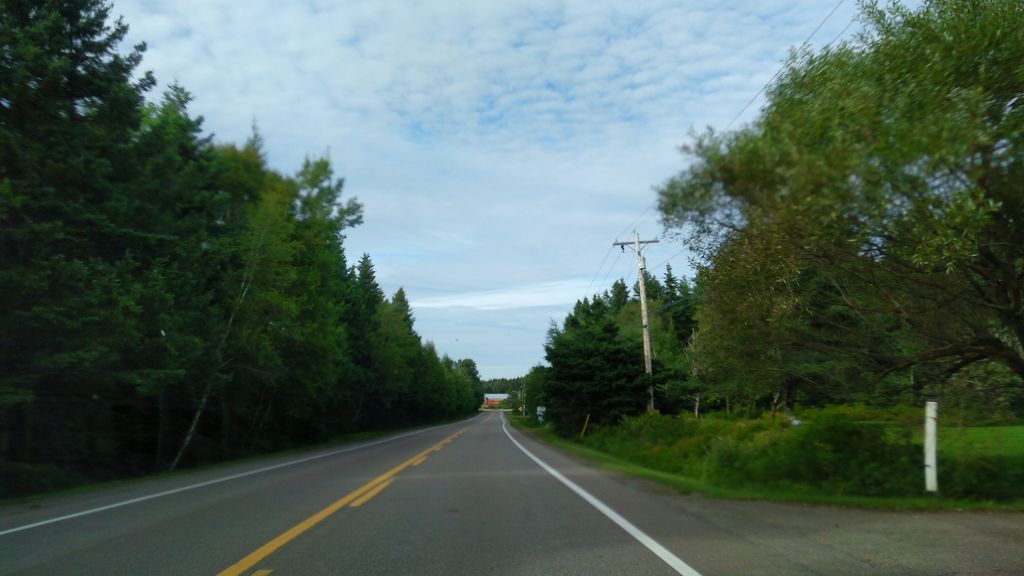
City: charlottetown